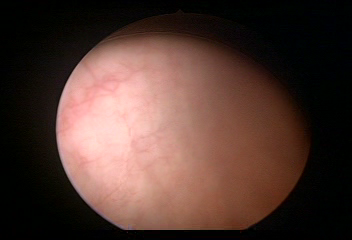
Modality: WLC
Class: Normal mucosa
Bladder cancer association: No